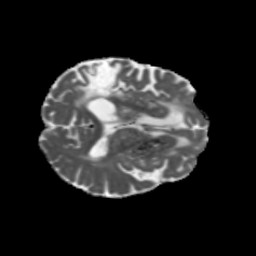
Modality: MD
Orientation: axial
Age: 62
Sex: female
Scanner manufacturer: siemens
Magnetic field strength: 3 T
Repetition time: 5.47 s
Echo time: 0.0854 s